Field crop: tomato
Growth stage: 1
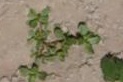
Species: portulaca